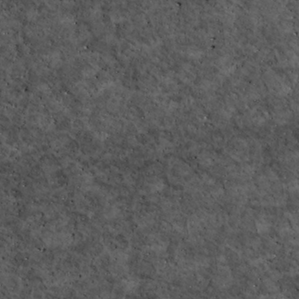
Label: non_frost